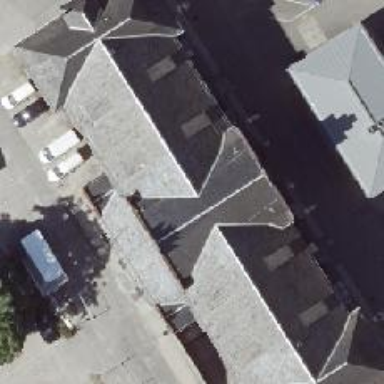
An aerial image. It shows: View of roof edge.